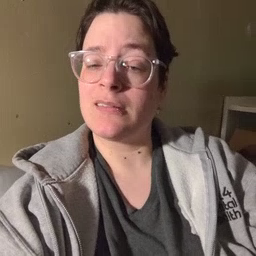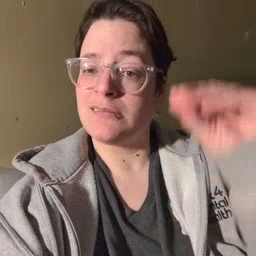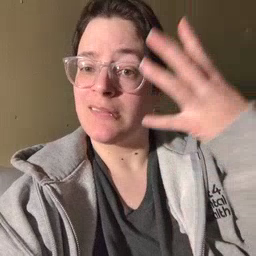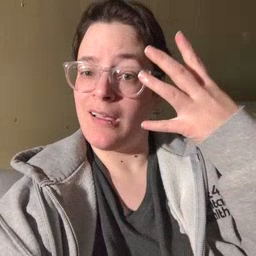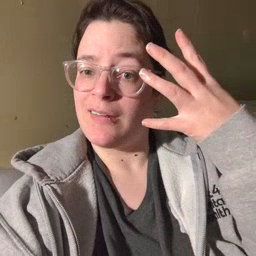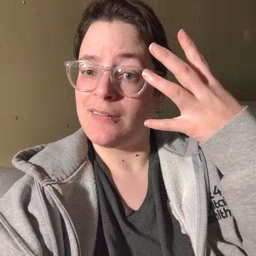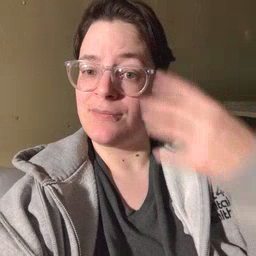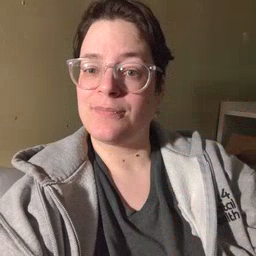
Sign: sun